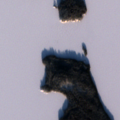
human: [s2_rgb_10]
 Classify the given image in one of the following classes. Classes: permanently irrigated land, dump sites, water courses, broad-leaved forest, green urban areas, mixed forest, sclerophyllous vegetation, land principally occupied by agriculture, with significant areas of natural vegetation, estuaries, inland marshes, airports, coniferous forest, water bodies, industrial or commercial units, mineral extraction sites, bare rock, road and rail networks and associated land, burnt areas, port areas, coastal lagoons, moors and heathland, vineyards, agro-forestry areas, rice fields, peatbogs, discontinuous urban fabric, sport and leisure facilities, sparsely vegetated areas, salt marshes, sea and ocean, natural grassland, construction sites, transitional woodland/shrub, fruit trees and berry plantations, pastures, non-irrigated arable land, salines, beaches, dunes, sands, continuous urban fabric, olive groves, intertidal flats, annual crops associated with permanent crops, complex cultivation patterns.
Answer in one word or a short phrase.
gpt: coniferous forest, water bodies